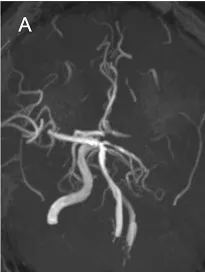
Magnetic resonance imaging (MRI) and angiography findings. (A) Magnetic resonance angiography (MRA) showing the left internal carotid artery (ICA) occlusion.
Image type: radiology (mri)